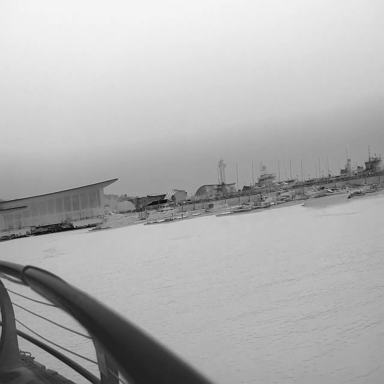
There are ten objects shown in the infrared image, including five canoes, a container_ship, and four liners.